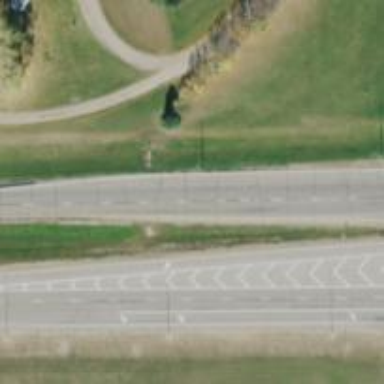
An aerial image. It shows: Asphalt trunk highway.